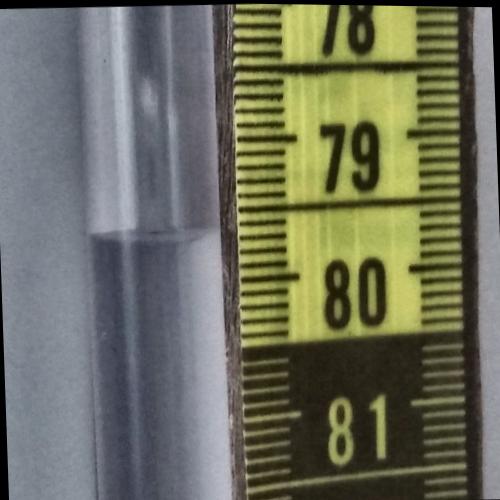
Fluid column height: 79.7 cm